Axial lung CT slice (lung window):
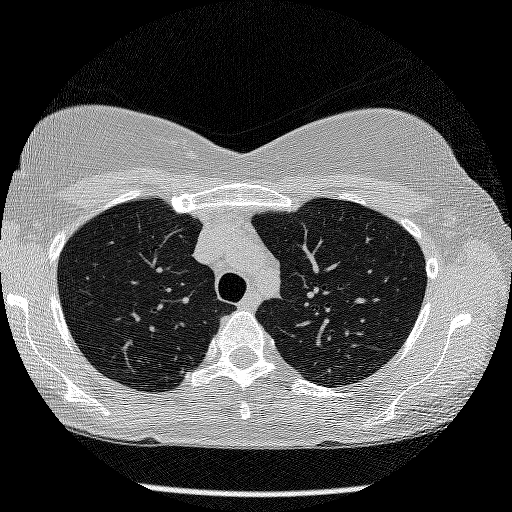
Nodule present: no